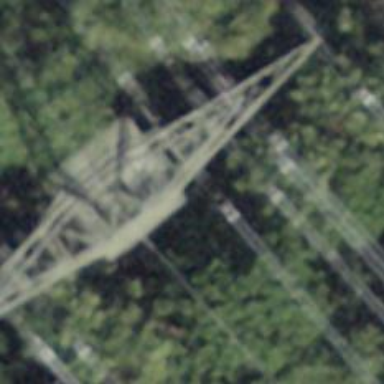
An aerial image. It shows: Towering power structure.